Field crop: tomato
Growth stage: 1
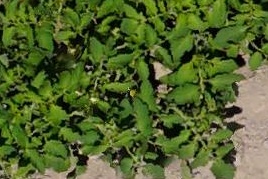
Species: tomato